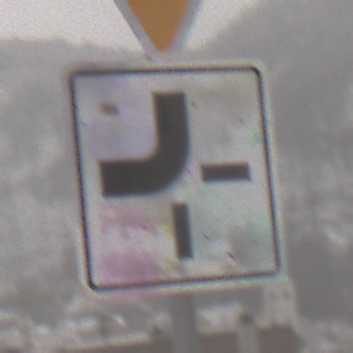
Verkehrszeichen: VerlaufVorfahrtsstrasse2
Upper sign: VorfahrtGewaehren
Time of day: Midday
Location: Outdoor (Nature)
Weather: Overcast
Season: Winter
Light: Natural